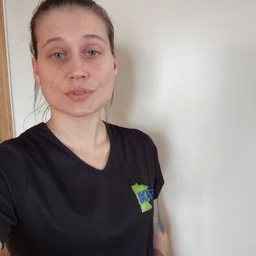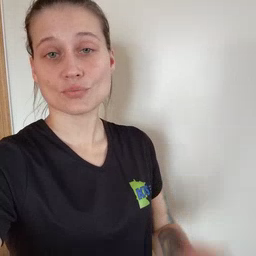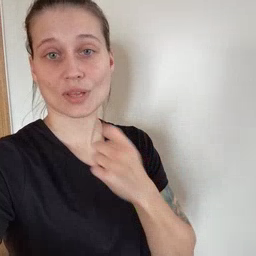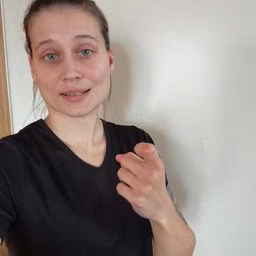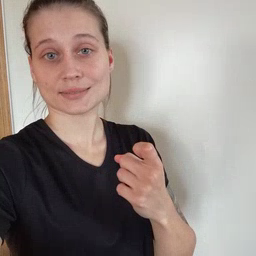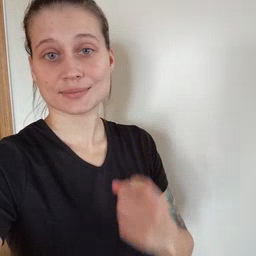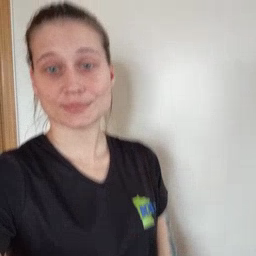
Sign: red